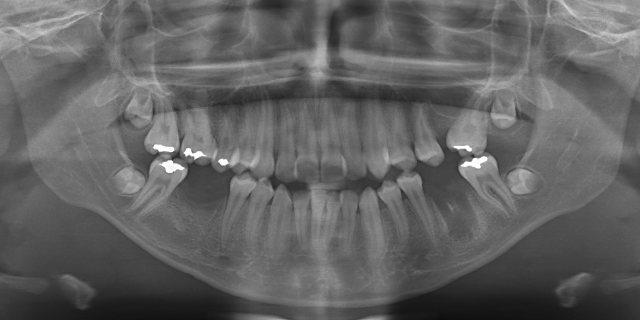
adult